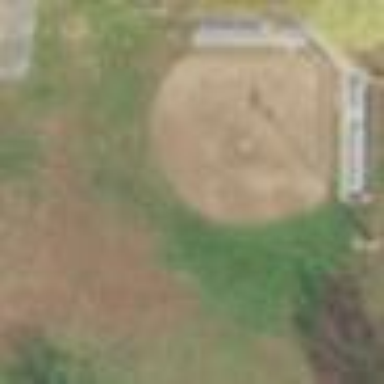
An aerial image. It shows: Baseball pitch for leisure land.